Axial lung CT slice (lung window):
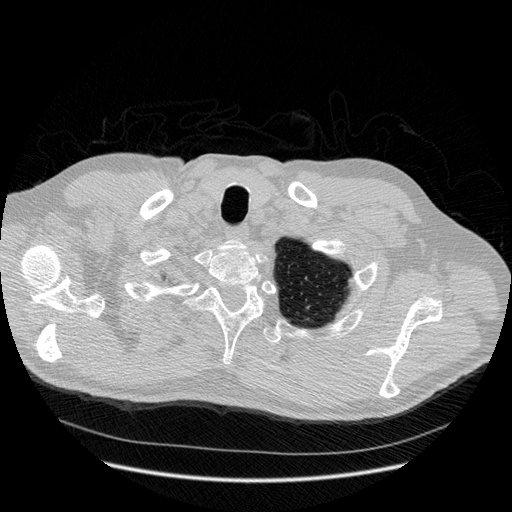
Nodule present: no